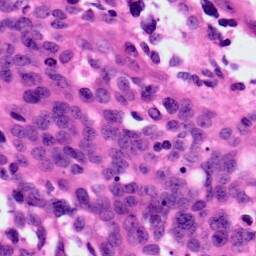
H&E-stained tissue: Ovarian